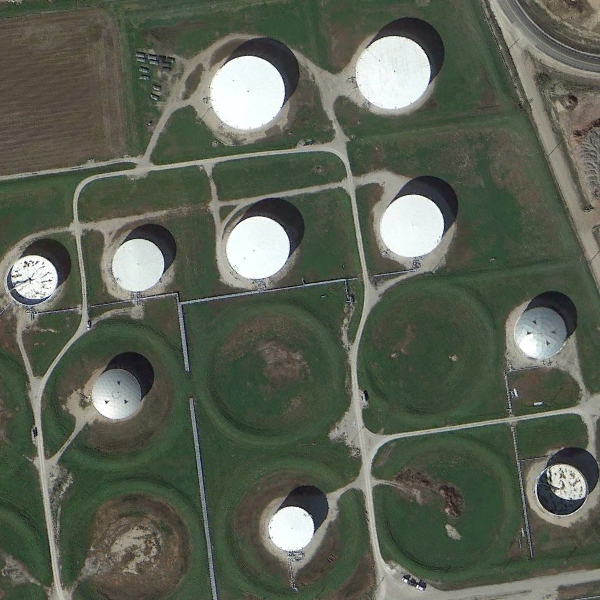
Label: StorageTanks